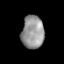
Tissue: prostate
Cell type: T cells
Senescence score: 0.2669
Nuclear area (px): 720
Mean DAPI intensity: 150.092